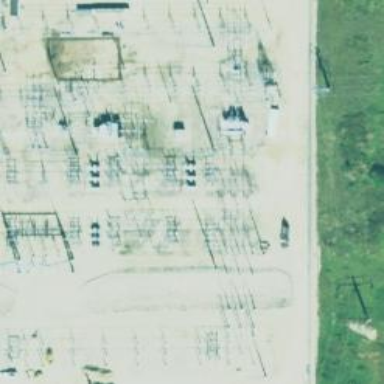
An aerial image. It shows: Switch for power supply.